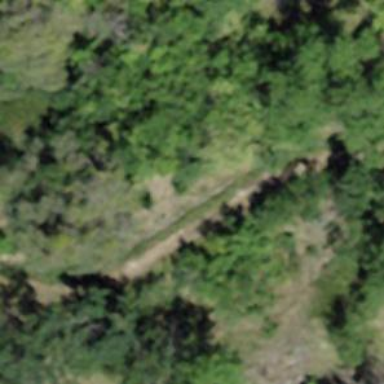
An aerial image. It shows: Unpaved path with excellent trail visibility.